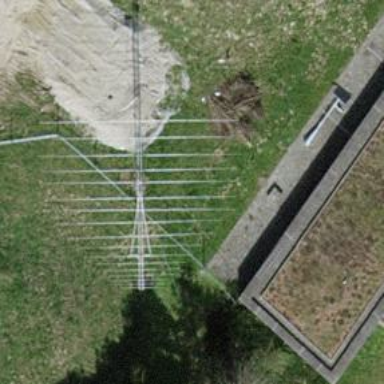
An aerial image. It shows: Mast structure.